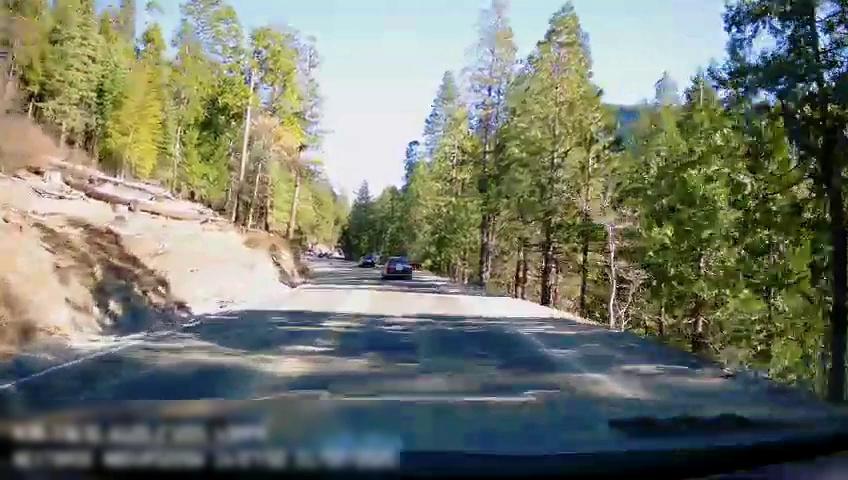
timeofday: Day
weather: Sunny
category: Drivable Space
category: Vehicles | Car
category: Vehicles | Car
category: Lanes | Opposite Lane
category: Lanes | Current Lane